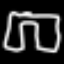
Label: pants